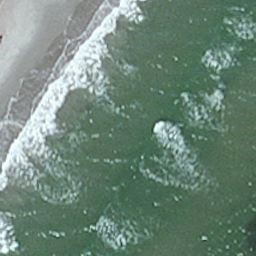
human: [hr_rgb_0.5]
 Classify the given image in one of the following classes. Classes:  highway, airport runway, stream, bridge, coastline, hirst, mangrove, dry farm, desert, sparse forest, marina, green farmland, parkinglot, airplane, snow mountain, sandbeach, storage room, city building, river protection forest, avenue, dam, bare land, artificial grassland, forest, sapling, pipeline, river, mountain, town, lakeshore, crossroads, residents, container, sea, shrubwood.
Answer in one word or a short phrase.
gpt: coastline